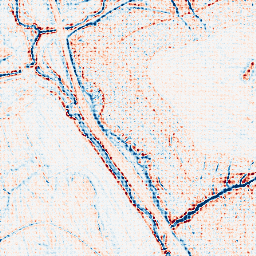
Category: edge_preserving
Decomposition family: anisotropic_diffusion
Decomposition parameters: iterations: 5
kappa: 10
gamma: 0.2
Upsampling method: sinc_blackman
Upsampling parameters: scale: 4
kernel_size: 4
Upsampling scale: 4